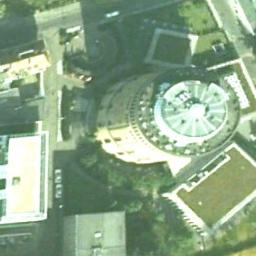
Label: church